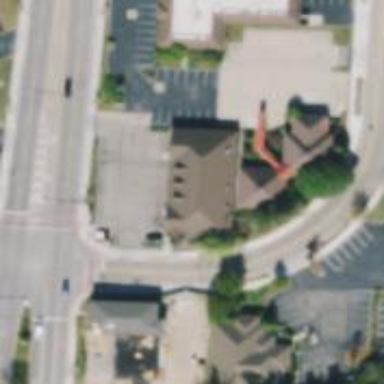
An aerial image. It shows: Pharmacy providing healthcare services.